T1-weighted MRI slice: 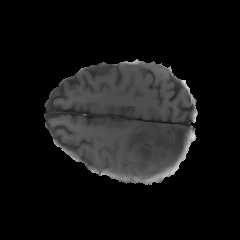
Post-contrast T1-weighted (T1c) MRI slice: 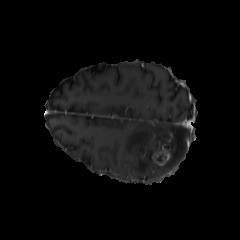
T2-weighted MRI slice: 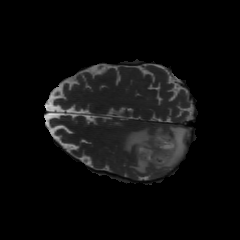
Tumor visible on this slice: yes